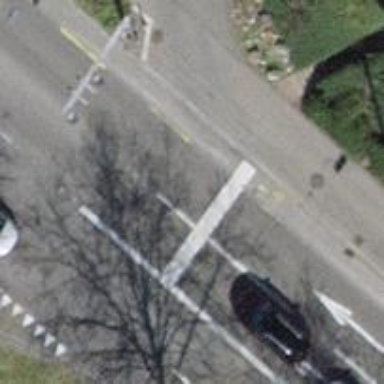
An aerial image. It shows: Primary highway with asphalt surface and trolley wires.